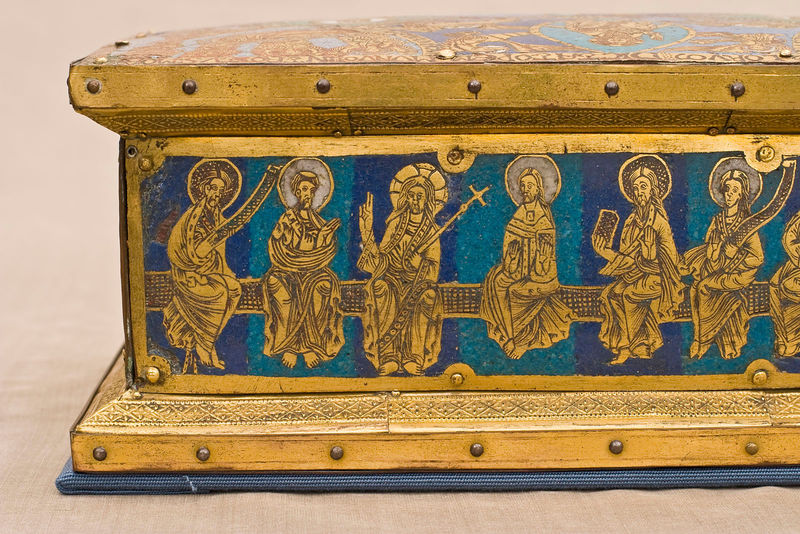
Titel: Andreaskästchen
Institution: Siegburg, St. Servatius, Schatzkammer
Schlagwörter: blau, hand, menschen, sitzen, finger, holz, männer, türkis, muster, band, halten, sockel, hände, gold, stoff, ranken, schrift, detail, ornamente, metall, balken, platte, nägel, foto, truhe, buch, kreuz, barfuß, kiste, löcher, kasten, heiligenschein, sarg, christus, grab, jesus, heilige, jünger, gewebe, email, schrein, reliquie, sarkophag, reliquiar, emaille, glorien, friedenszeichen, 6, sitzebn